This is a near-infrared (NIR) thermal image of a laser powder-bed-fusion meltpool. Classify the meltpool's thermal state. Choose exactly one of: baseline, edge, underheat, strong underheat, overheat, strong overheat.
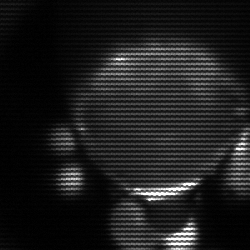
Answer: edge